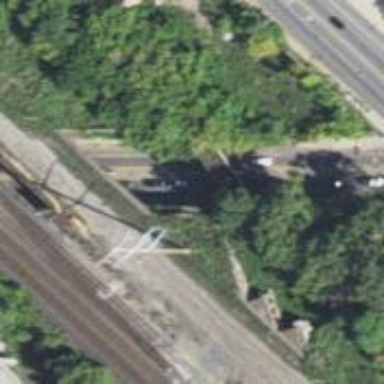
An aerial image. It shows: Abandoned railroad bridge.